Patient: sex M, age 65
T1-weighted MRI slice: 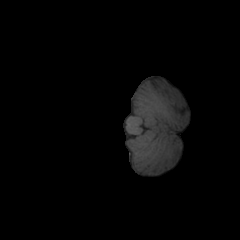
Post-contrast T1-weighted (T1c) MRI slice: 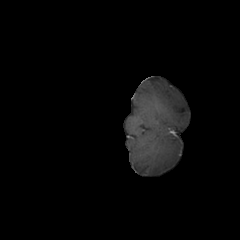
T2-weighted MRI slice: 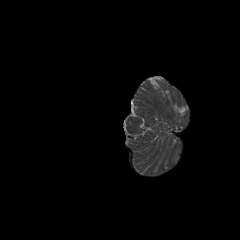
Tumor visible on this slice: no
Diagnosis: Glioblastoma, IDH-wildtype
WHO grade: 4